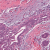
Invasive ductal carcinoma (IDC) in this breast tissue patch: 0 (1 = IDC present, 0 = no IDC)